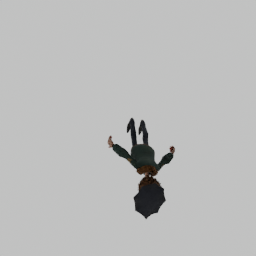
Label: people